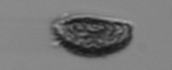
Label: Pseudochattonella_farcimen